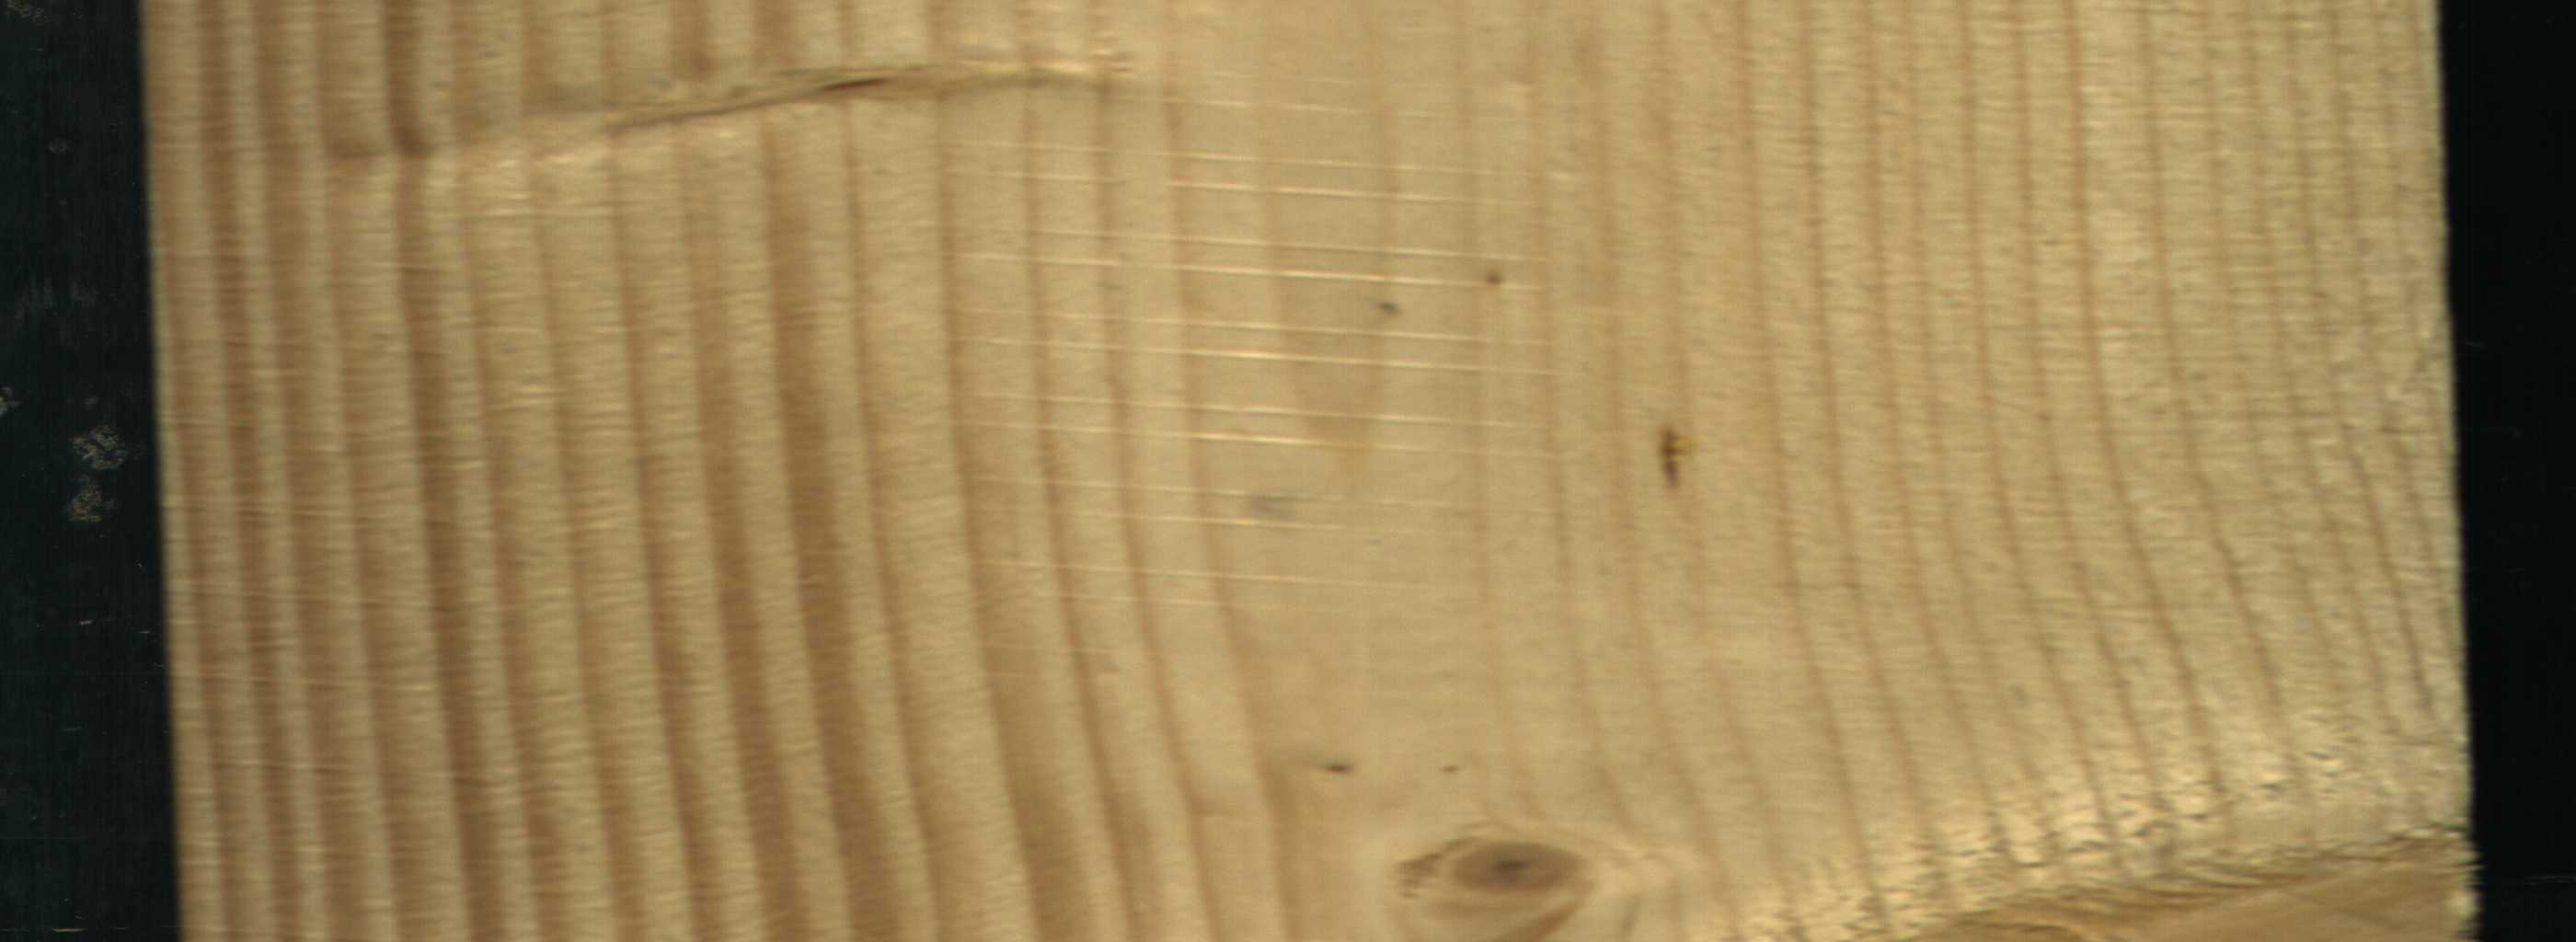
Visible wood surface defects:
resin
Live_Knot
Live_Knot
Live_Knot
Live_Knot